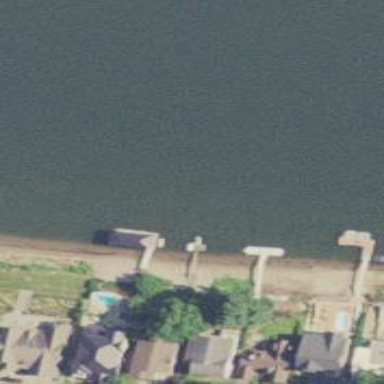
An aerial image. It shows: Man-made pier.